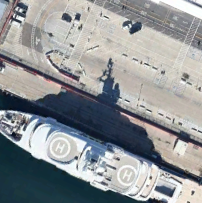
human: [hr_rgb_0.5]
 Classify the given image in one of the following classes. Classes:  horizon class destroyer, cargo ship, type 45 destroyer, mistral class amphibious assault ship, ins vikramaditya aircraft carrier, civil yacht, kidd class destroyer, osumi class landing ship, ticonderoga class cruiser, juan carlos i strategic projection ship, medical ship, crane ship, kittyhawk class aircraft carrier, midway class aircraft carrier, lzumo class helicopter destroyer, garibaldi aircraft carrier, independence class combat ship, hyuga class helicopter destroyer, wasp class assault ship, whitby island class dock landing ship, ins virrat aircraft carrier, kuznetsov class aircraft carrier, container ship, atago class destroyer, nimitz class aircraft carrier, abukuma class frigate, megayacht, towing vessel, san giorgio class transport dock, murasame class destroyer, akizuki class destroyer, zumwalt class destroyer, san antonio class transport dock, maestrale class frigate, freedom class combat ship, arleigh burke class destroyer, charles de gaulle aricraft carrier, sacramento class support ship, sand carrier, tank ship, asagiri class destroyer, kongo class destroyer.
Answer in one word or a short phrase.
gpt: Megayacht